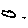
Label: cloud